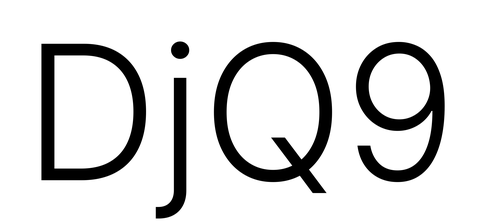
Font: Inter_Light